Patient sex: M
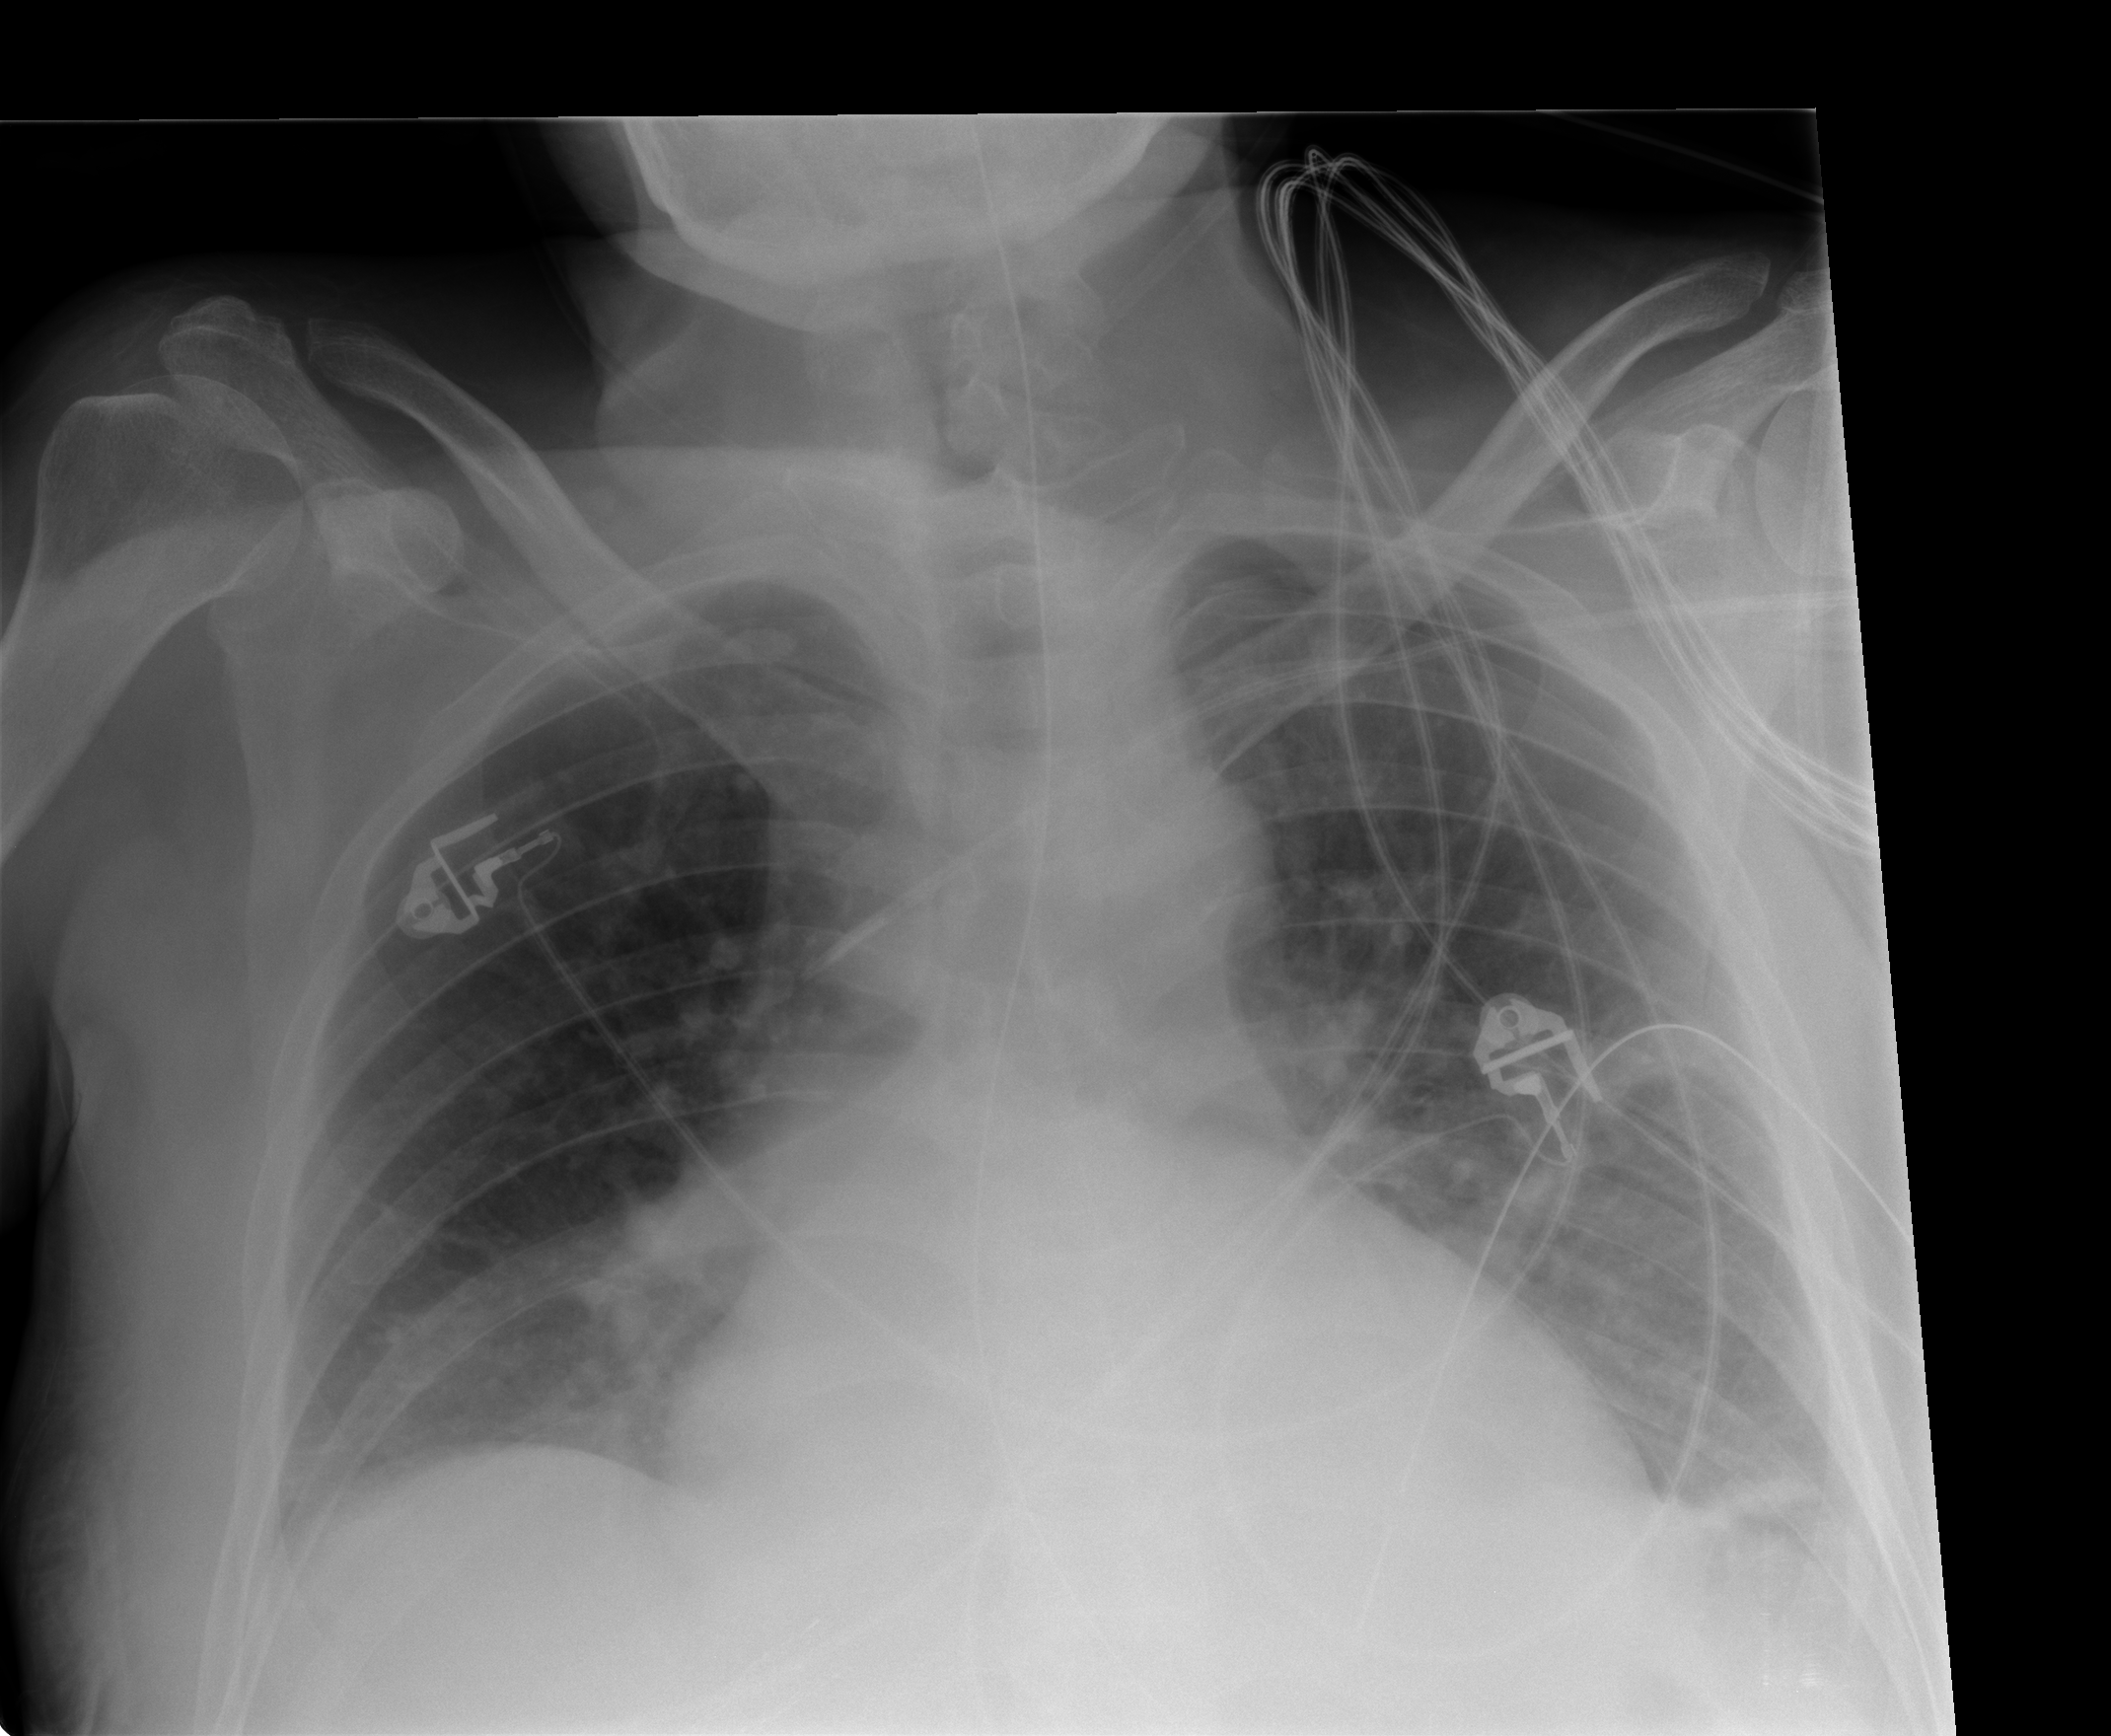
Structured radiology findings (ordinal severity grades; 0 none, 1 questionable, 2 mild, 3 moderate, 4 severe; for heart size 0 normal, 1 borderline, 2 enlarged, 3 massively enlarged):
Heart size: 1
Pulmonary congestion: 2
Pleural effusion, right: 0
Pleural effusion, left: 0
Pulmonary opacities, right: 0
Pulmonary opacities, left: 0
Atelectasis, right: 2
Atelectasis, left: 2